Aerial crown-view tile of a tropical tree (Barro Colorado Island, Panama), acquired 20241014:
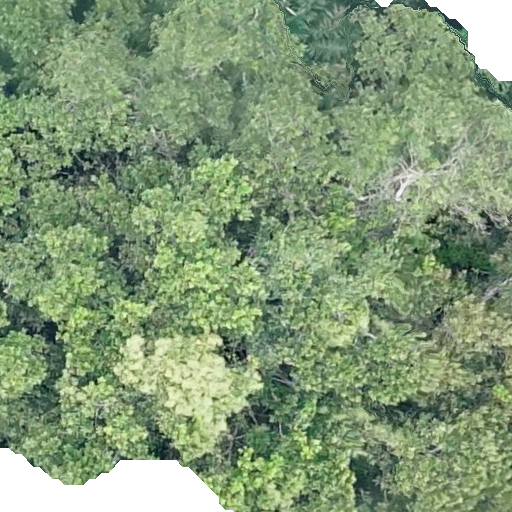
Species: Anacardium excelsum
GBIF accepted scientific name: Anacardium excelsum
Crown area: 591.276 m²